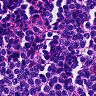
Metastatic tissue present: no